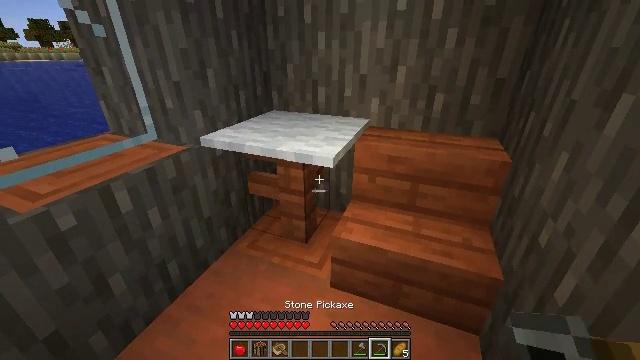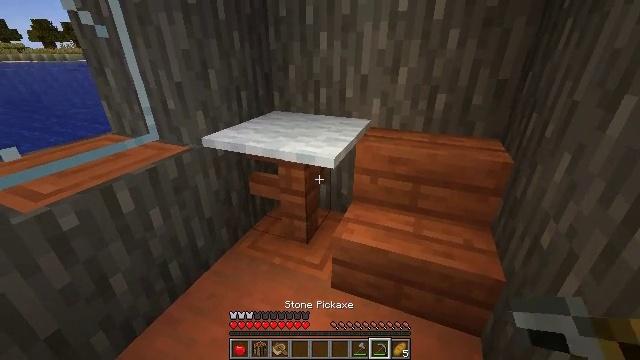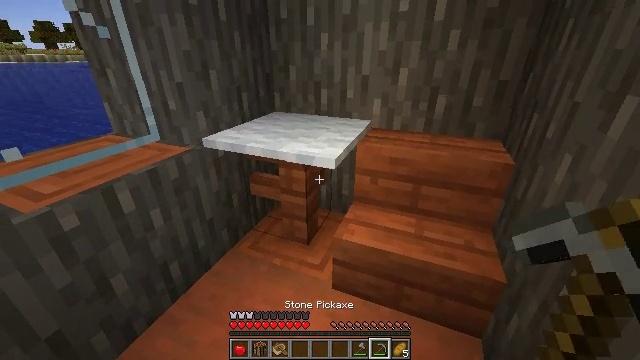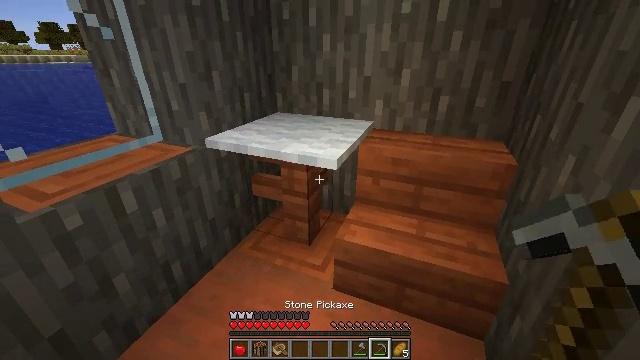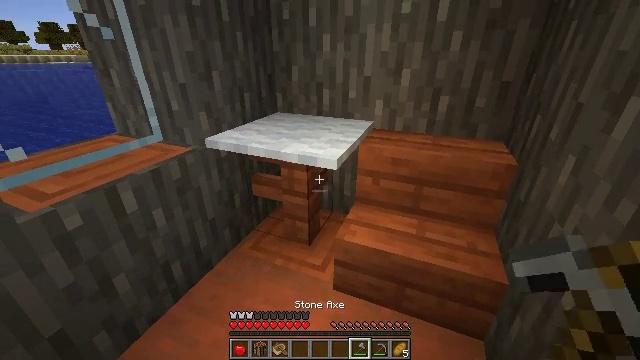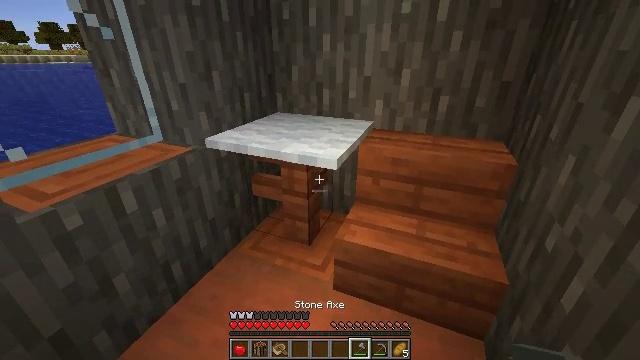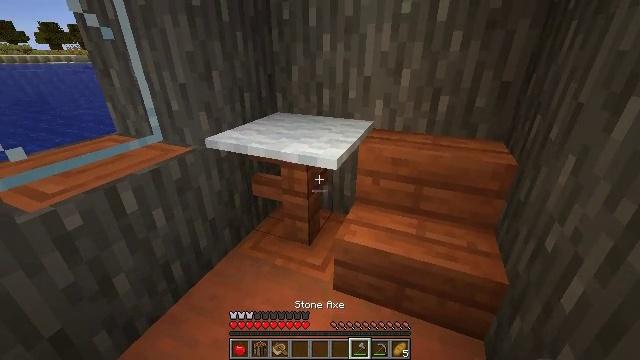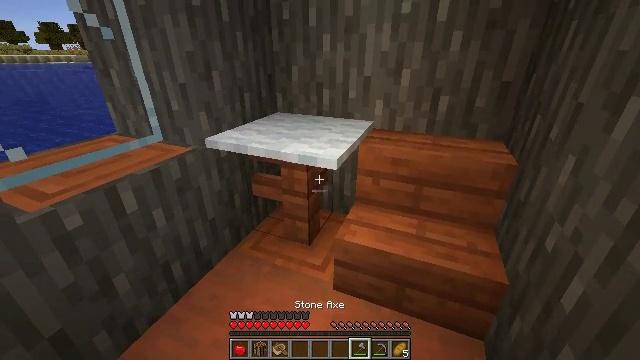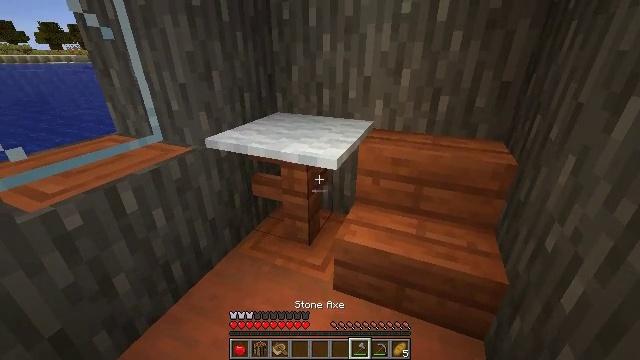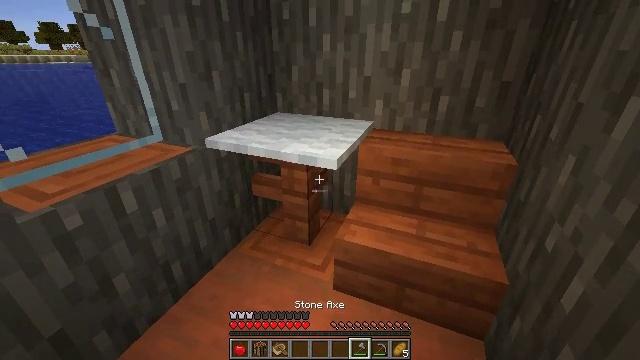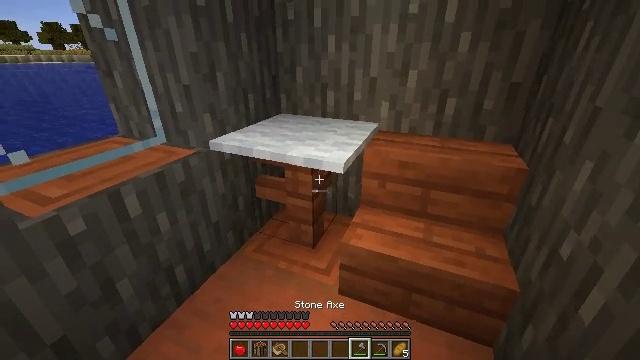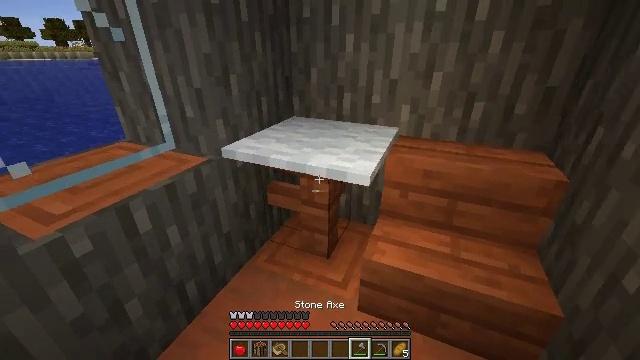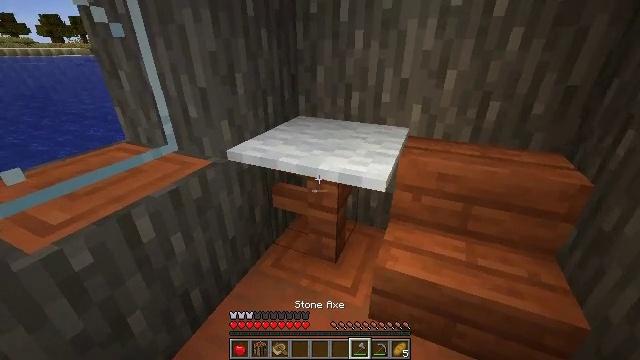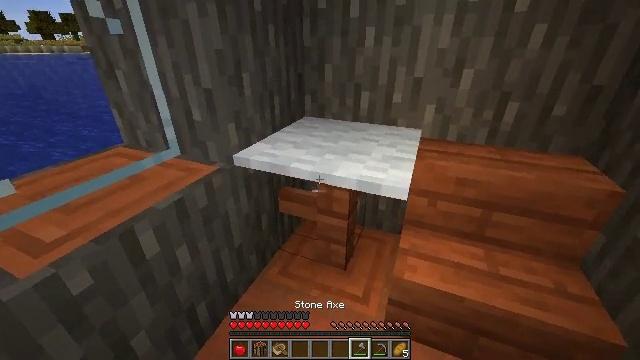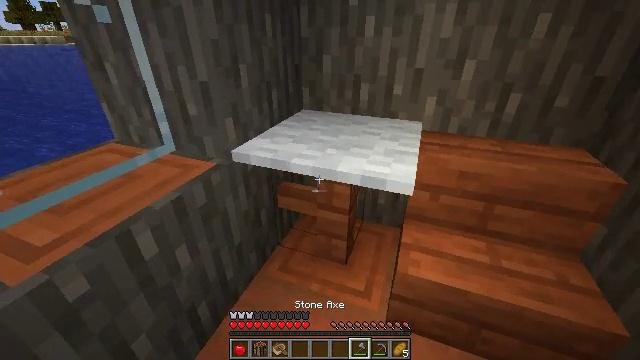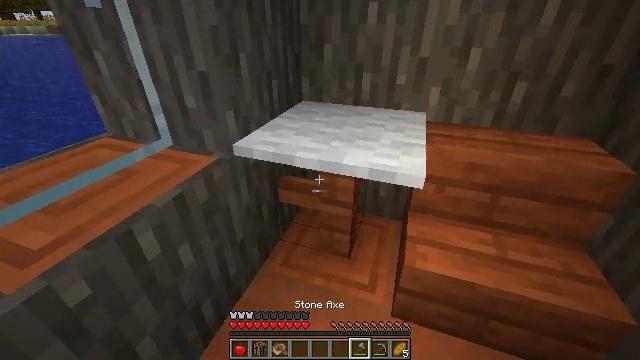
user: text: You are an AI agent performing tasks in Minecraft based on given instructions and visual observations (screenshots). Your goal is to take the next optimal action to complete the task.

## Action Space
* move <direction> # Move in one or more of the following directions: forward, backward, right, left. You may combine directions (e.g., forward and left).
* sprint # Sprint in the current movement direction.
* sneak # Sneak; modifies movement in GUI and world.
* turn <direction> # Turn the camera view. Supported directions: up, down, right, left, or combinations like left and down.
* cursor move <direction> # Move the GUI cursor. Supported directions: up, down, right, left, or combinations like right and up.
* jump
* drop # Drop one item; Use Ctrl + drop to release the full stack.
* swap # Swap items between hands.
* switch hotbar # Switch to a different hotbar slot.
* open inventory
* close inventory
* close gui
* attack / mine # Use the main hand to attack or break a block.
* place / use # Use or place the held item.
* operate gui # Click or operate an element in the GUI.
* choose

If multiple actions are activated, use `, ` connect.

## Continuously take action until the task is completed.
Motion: motion action
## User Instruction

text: Pick up the acacia fence after mining.
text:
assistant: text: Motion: no_op
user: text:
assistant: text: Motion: no_op
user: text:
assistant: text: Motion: no_op
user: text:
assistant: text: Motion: no_op
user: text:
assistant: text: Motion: no_op
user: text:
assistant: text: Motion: no_op
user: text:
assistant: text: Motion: no_op
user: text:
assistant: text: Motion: no_op
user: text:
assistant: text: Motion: no_op
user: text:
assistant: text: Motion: move forward and move left
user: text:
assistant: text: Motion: move forward and move left
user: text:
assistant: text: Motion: move forward and move left
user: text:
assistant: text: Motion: no_op
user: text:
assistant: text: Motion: turn right and down
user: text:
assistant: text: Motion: turn right and down
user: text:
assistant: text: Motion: turn right and down
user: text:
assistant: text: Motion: turn right and down
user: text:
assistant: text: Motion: no_op
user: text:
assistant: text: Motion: attack / mine
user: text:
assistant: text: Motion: attack / mine
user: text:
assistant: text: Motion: attack / mine
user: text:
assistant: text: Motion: turn left, attack / mine
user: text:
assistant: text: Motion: attack / mine
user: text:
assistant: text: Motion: attack / mine
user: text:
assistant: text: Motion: attack / mine
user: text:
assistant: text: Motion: attack / mine
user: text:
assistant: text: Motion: attack / mine
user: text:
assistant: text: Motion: attack / mine
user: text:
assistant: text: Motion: attack / mine
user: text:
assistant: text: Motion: attack / mine